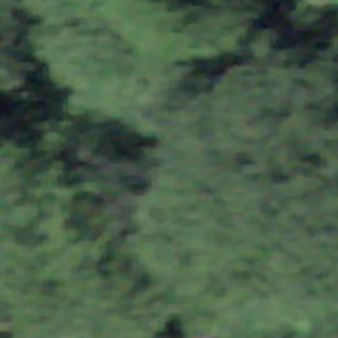
Label: other